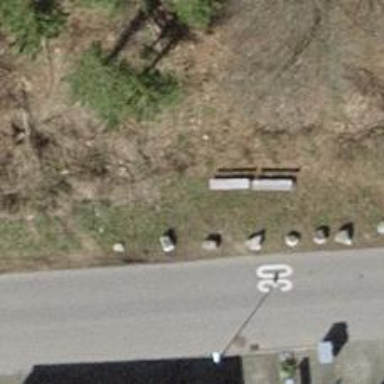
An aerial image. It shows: Bench.